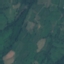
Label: Pasture